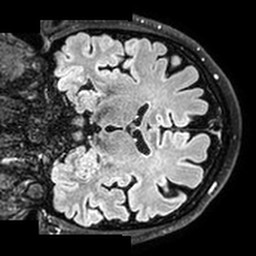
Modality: T2w
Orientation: coronal
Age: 35
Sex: male
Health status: healthy
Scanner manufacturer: philips
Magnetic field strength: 3 T
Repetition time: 5 s
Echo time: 0.2884 s